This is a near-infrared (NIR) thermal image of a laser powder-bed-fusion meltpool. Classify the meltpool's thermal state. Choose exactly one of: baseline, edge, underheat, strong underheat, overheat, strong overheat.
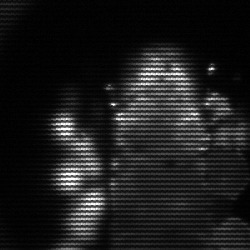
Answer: strong underheat